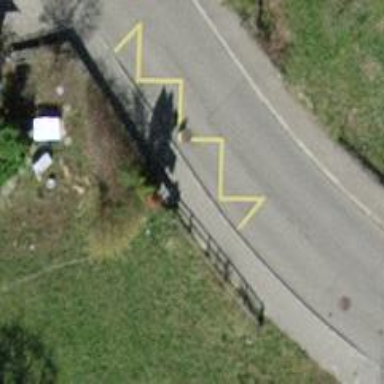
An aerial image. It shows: Bus stop with designated stop position for public transport.